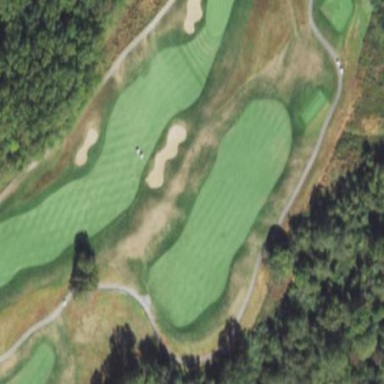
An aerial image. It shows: Golf fairway surrounded by grass.